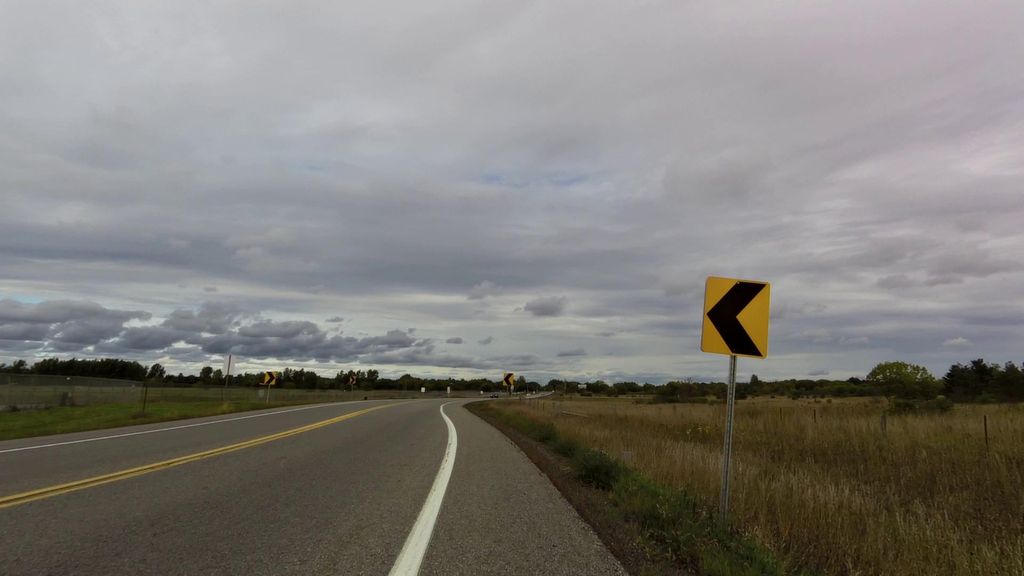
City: ottawa-gatineau